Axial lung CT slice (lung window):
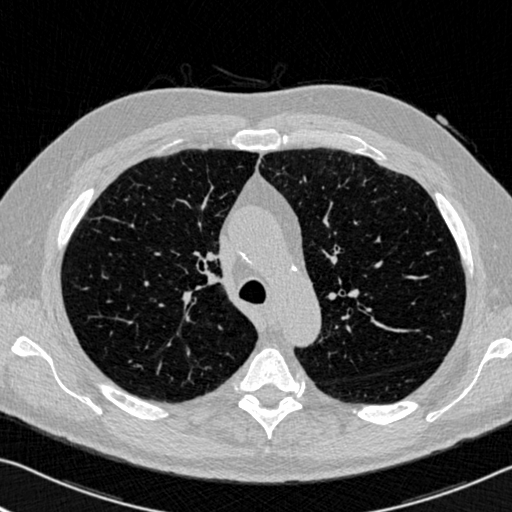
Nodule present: no